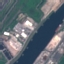
Land use / land cover: River